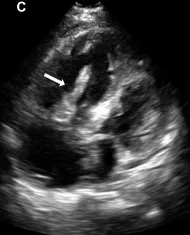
Bedside echocardiography in the four chamber view shows a free-floating atrial clot (arrow) as it glides between the right atrium (RA) and moves to the right ventricle (RV) during cardiac diastole and systole. And finally seen in the RV. . LA, left atrium. LV, left ventricle.
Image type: radiology (ultrasound)